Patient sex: F
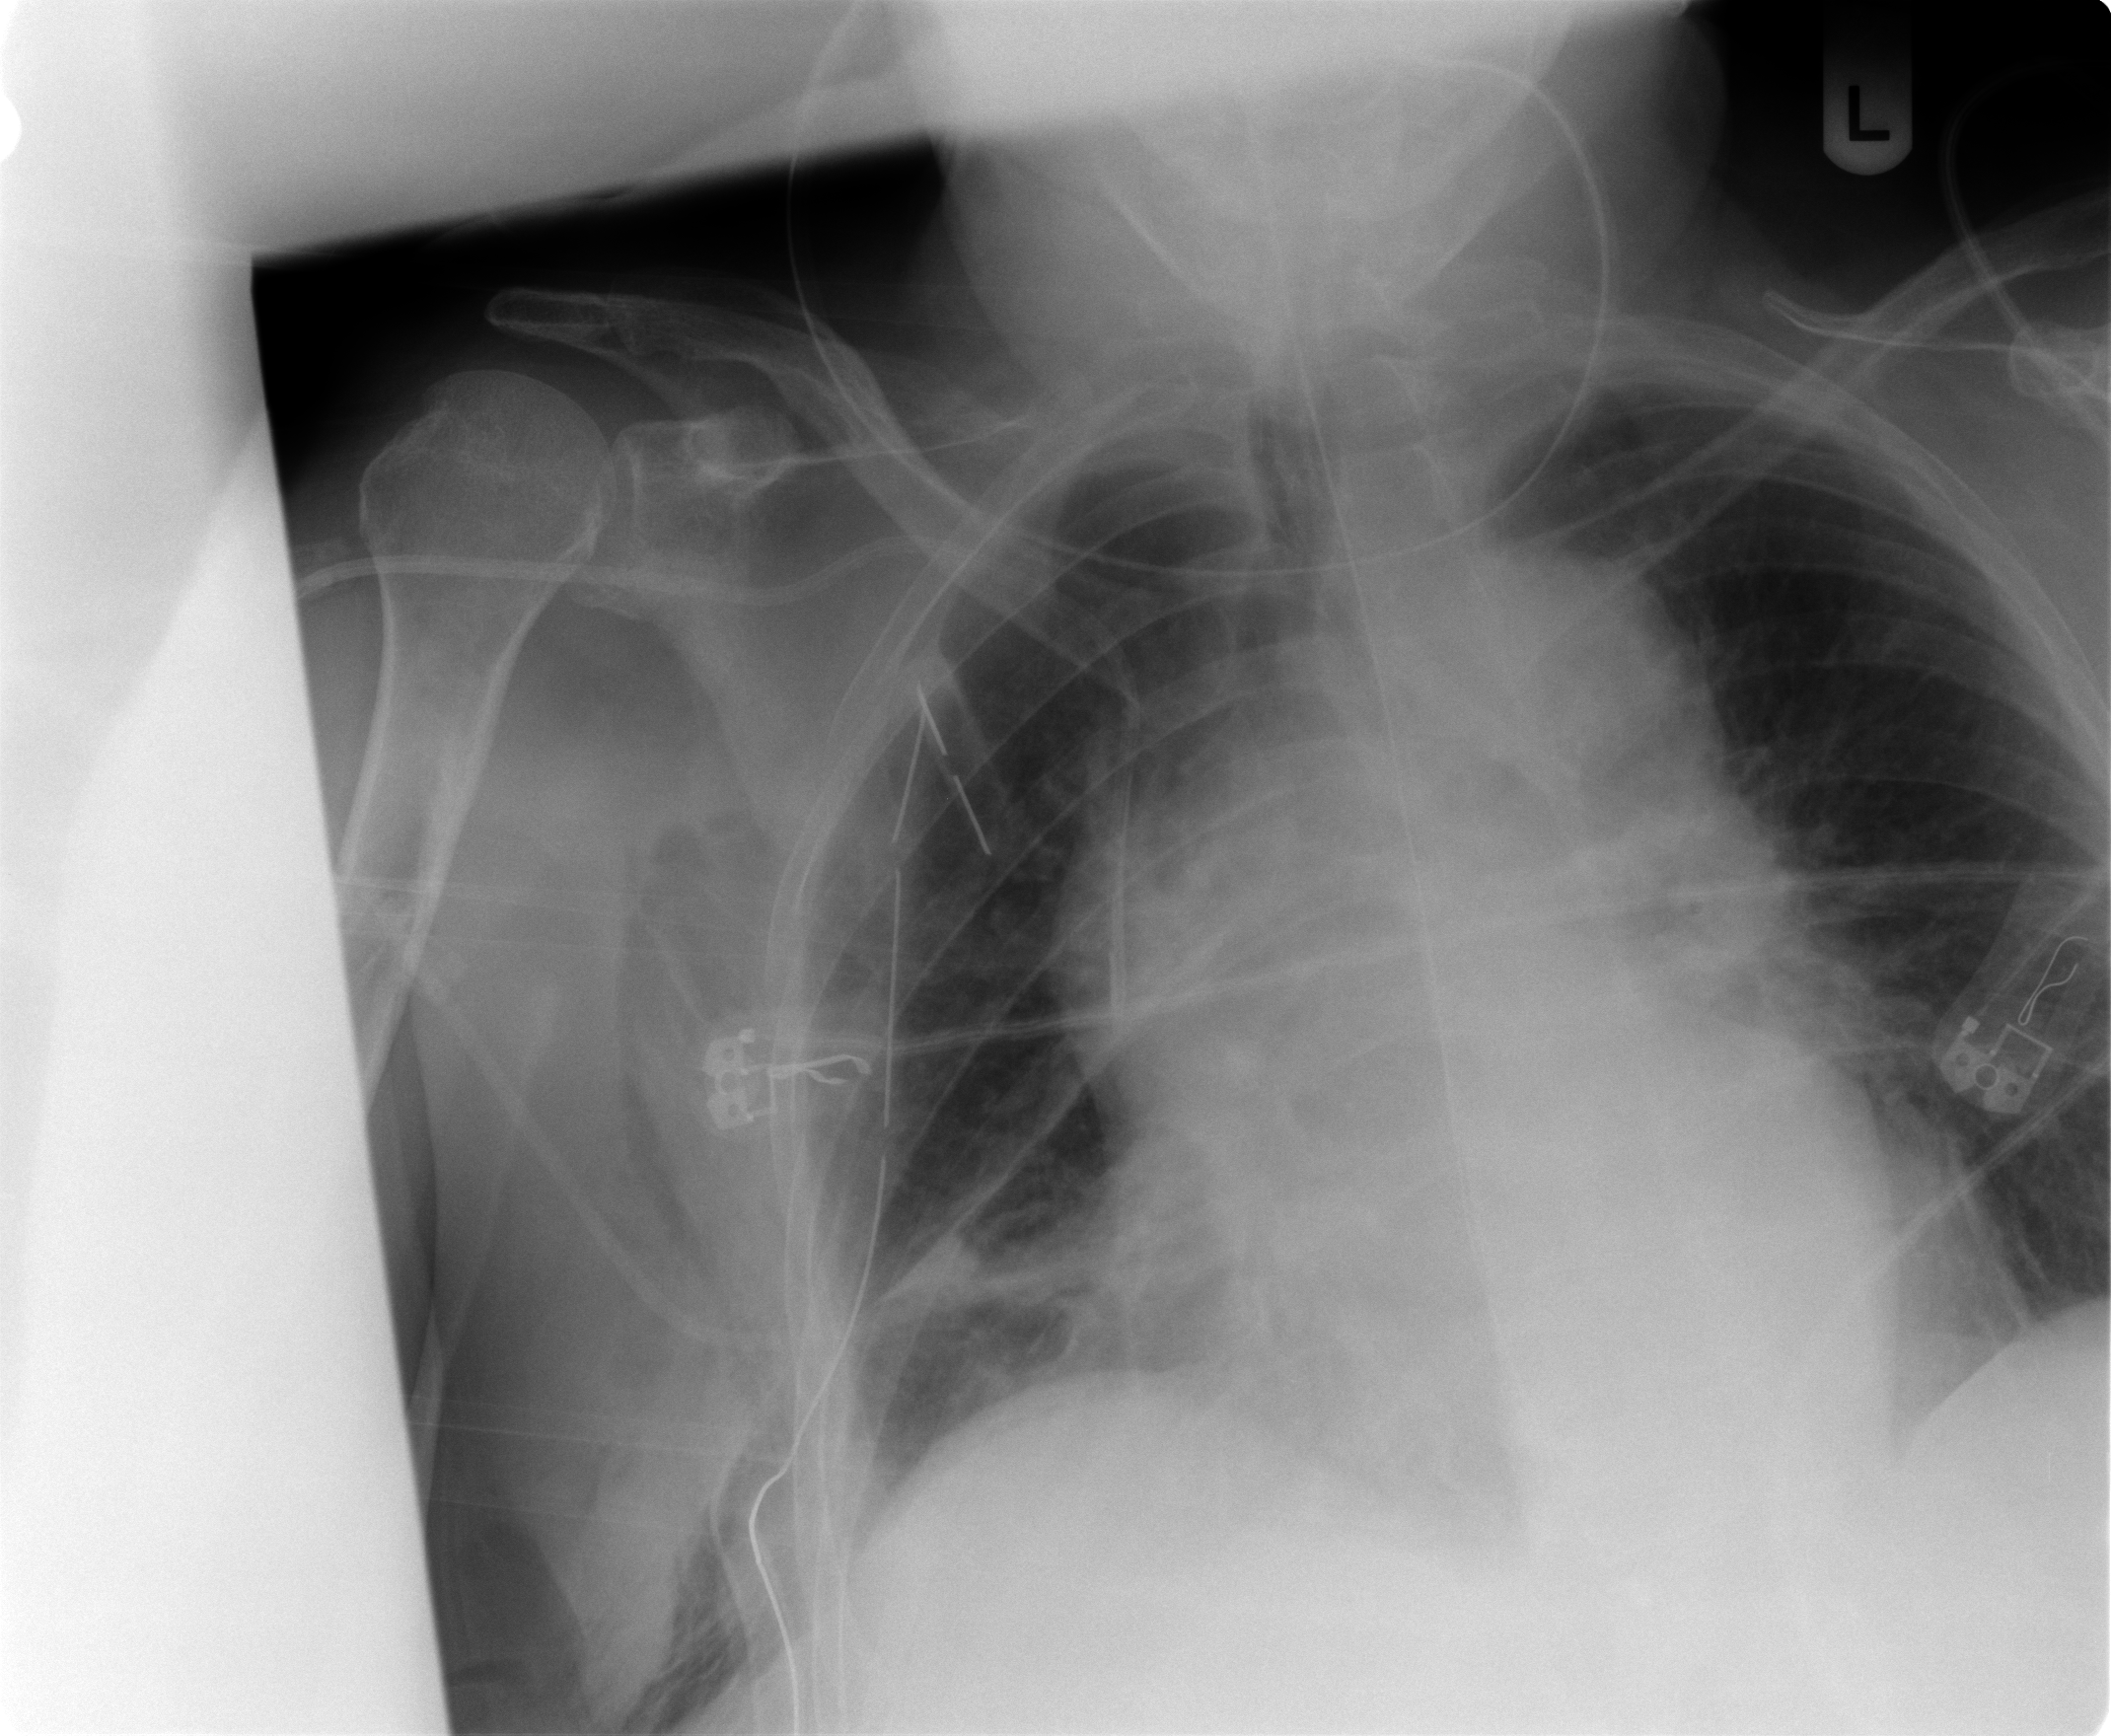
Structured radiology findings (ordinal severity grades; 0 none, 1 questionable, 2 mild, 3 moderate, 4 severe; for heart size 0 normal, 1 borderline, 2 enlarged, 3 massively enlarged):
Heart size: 2
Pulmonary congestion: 2
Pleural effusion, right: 0
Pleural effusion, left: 0
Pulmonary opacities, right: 2
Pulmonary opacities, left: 0
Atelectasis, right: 2
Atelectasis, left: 1